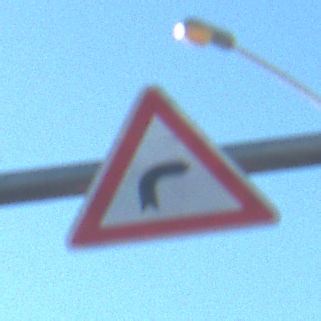
Verkehrszeichen: KurveRechts
Umgebung: Outdoor, Urban
Tageszeit: MorningAfternoon
Wetter: Clear
Licht: Natural
Jahreszeit: NotSpecified
Kontrast: HighContrast